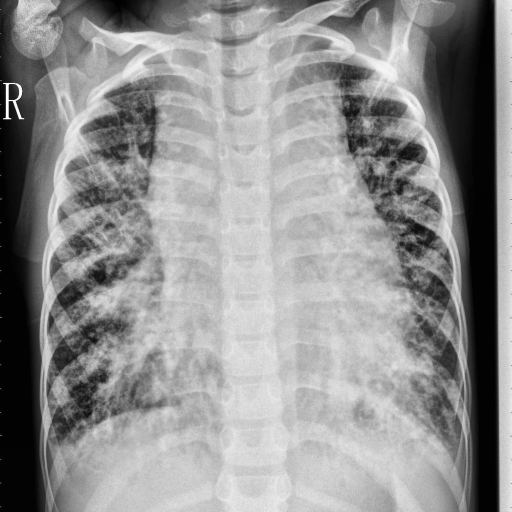
Finding: PNEUMONIA